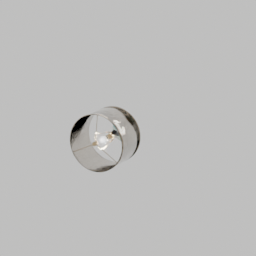
Label: lighting